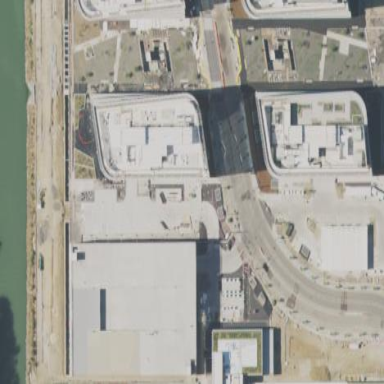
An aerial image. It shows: Office building in commercial area.